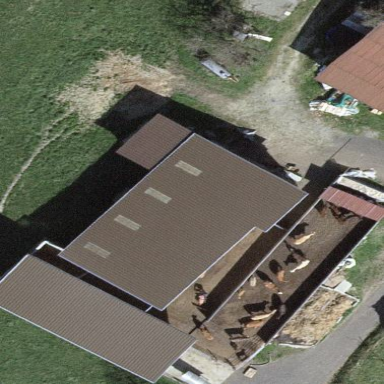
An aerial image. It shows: Farm auxiliary building.